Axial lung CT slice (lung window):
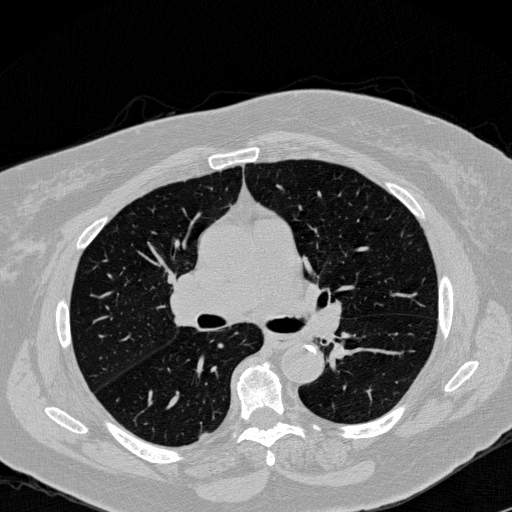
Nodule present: no